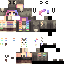
A female human skin with medium skin, wearing blonde long hair dressed in a blue hoodie and brown pants, featuring a closed mouth.